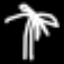
Label: palm tree